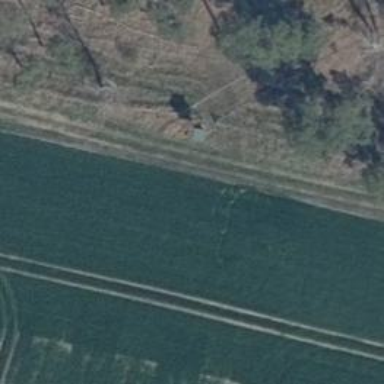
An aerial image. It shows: Hunting stand.